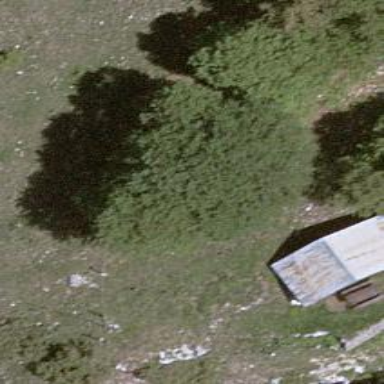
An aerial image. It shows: Single tag "natural: tree."